Interaction volume radius: 10 \u00c5
Interaction volume height: 15 \u00c5
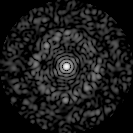
Disorder parameter: 0.8672